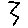
Label: zigzag